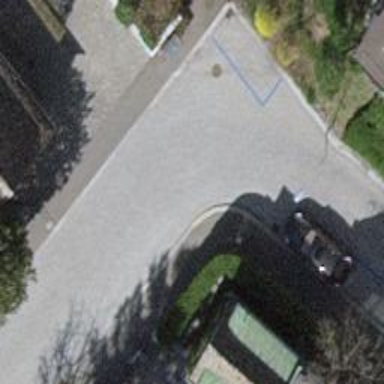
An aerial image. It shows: Residential road with sett surface.